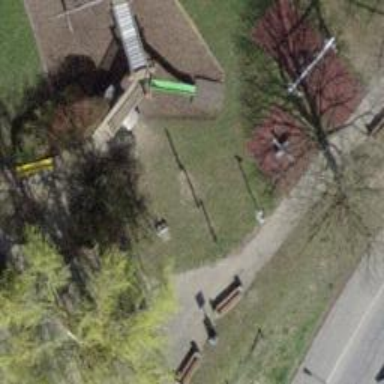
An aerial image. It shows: Playground with springy equipment.